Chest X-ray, AP view. Patient: 38 years old, sex F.
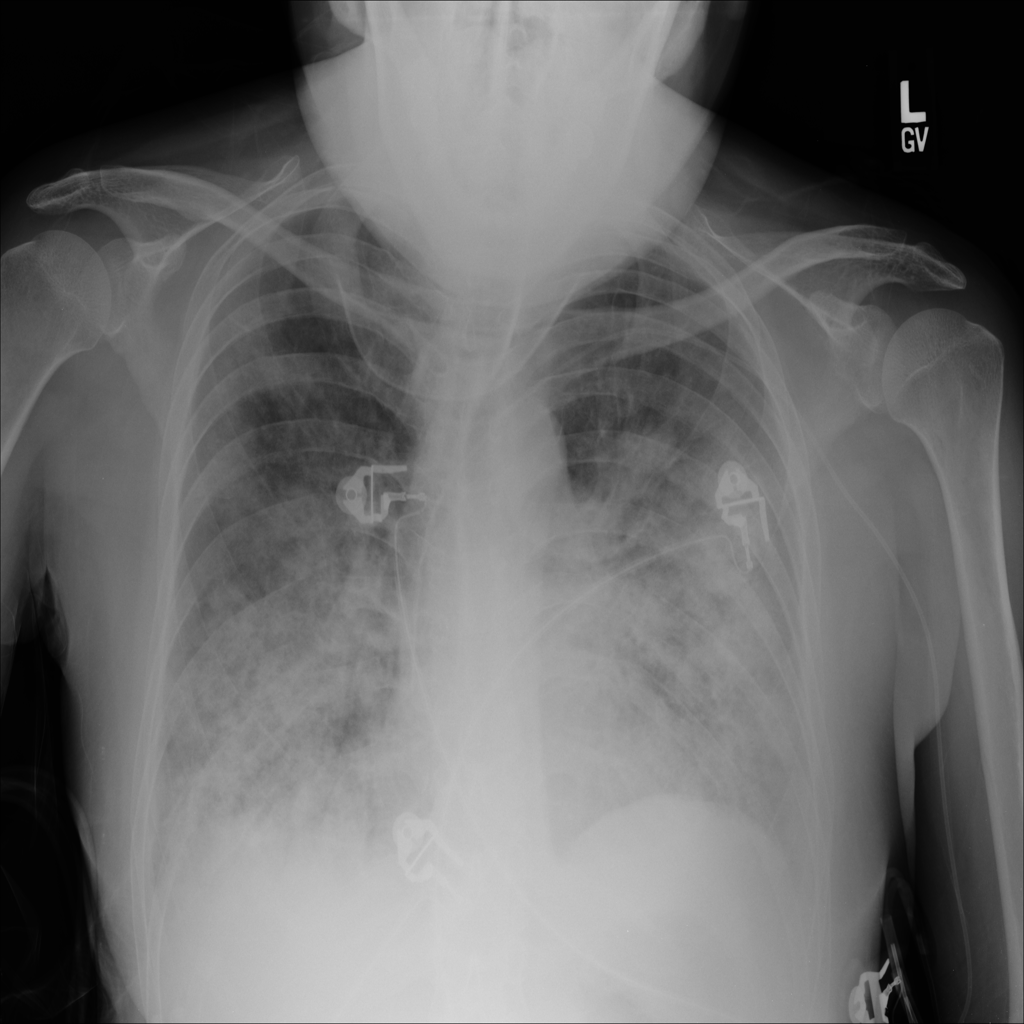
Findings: Infiltration